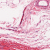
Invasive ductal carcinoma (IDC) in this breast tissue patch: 0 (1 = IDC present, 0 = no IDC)